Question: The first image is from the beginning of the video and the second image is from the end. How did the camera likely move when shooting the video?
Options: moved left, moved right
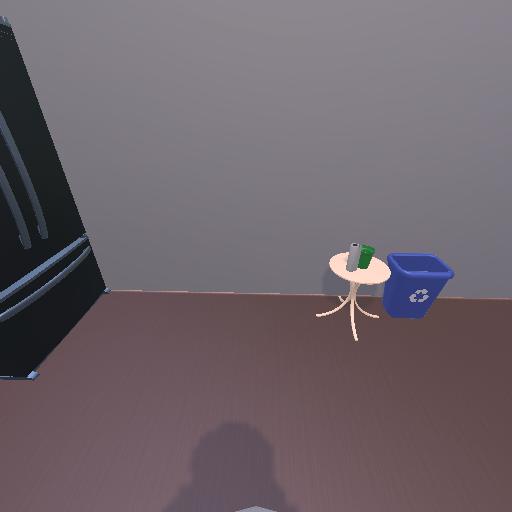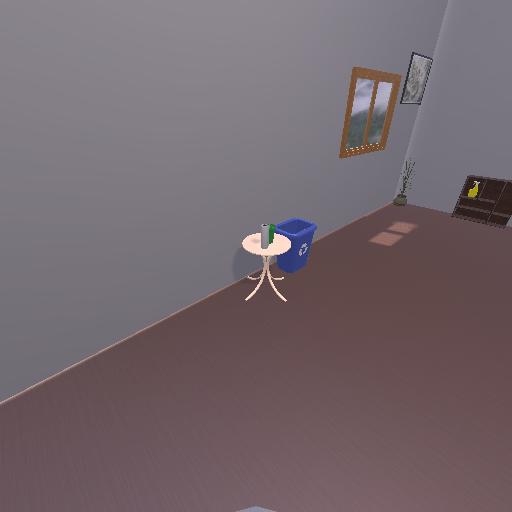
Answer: moved left